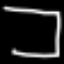
Label: square